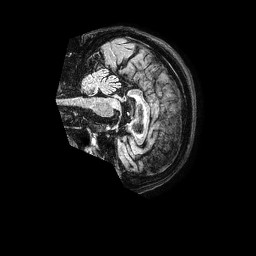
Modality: FLAIR
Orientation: sagittal
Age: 85
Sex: female
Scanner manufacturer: philips
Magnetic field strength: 1.5 T
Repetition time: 4.8 s
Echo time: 0.3 s